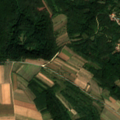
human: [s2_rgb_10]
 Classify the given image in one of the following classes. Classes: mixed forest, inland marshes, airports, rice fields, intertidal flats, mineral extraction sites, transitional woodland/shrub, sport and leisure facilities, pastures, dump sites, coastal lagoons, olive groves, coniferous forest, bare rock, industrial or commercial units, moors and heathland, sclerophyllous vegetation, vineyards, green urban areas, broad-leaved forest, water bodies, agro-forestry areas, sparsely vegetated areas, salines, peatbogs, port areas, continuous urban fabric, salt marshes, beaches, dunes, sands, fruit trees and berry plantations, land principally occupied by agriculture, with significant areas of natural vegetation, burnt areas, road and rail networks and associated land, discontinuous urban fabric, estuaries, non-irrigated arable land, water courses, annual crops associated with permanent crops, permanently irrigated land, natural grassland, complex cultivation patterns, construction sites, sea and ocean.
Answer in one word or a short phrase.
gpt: discontinuous urban fabric, non-irrigated arable land, broad-leaved forest